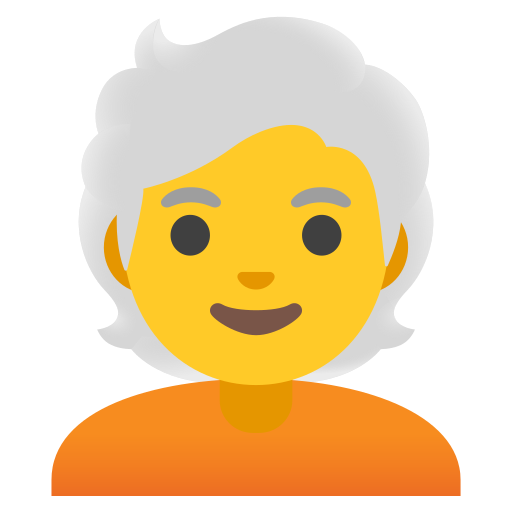
Emoji: 🧑‍🦳